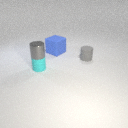
large blue rubber cube to the left of small gray rubber cylinder